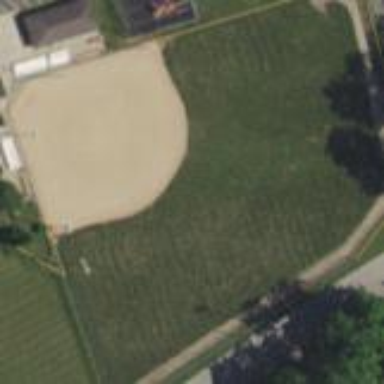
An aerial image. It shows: Baseball pitch for leisure land.